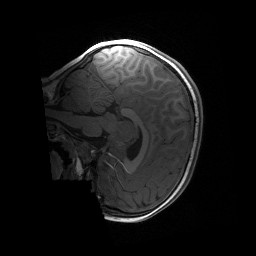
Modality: T1w
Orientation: sagittal
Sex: female
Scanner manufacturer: siemens
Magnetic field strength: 3 T
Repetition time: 1.9 s
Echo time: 0.00243 s